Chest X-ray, PA view. Patient: 22 years old, sex M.
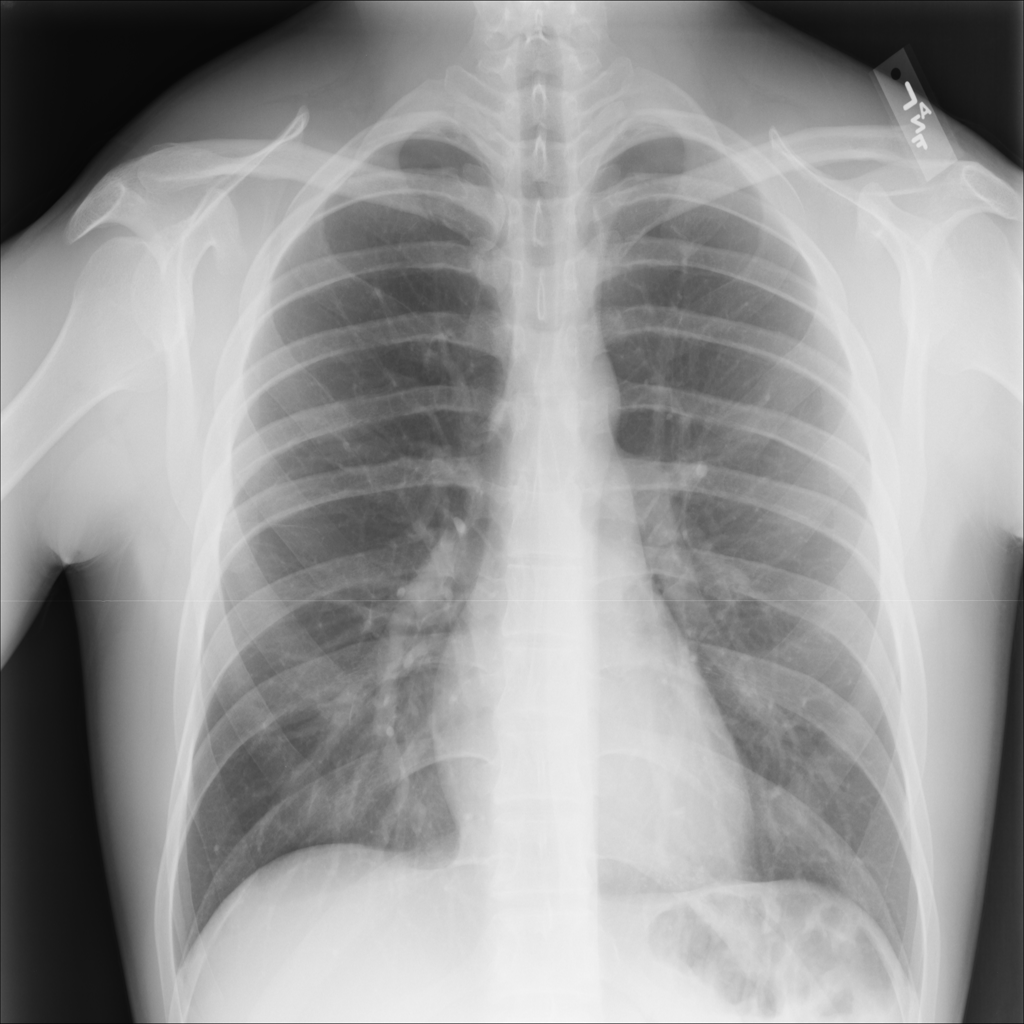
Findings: No Finding